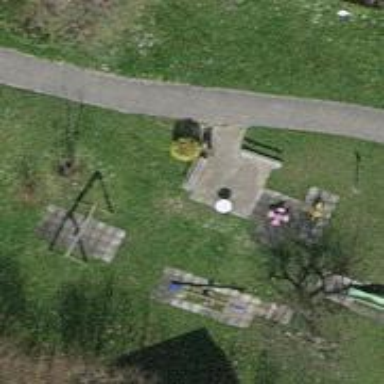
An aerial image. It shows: Playground area for leisure activities on the land.